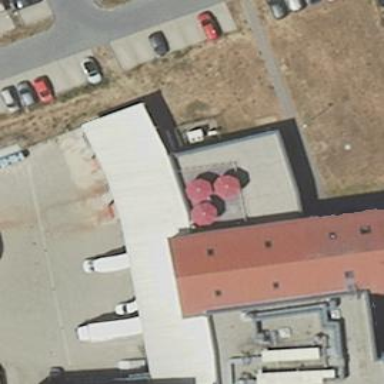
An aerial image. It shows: Hospital building with flat roof.